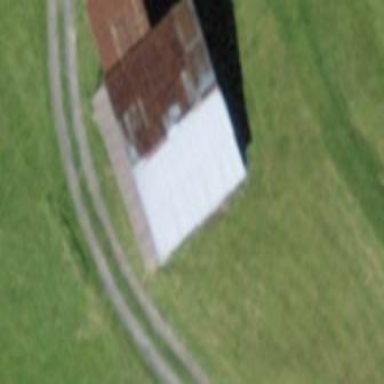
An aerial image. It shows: Building with gabled roof made of grey metal.